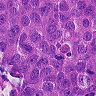
Metastatic tissue present: yes